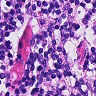
Metastatic tissue present: no